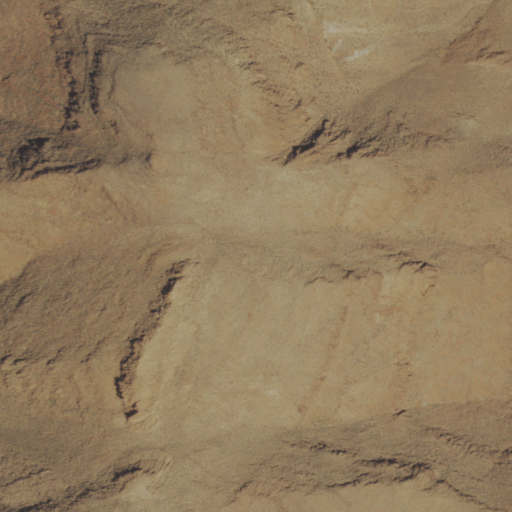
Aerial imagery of ridge(s) in Nevada named Williams Ridge containing only shrub